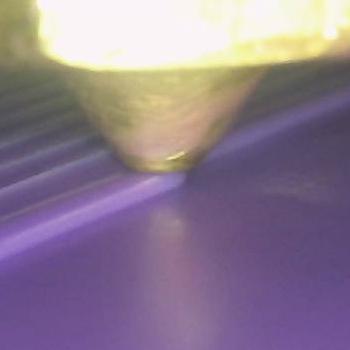
Flow rate: 127%